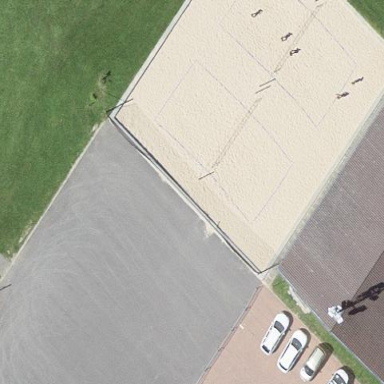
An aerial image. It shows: Beach volleyball pitch for leisure land activities.